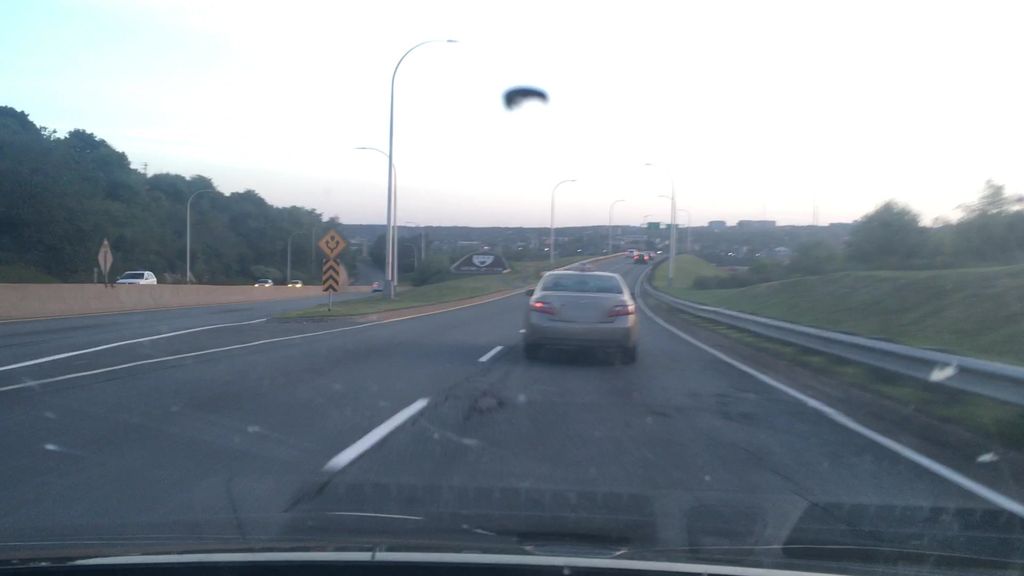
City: halifax